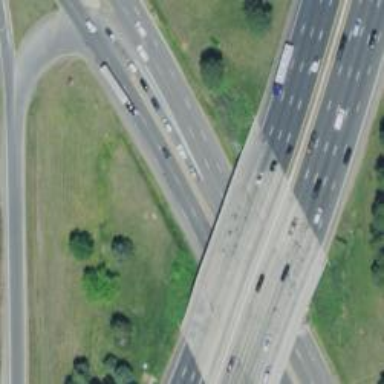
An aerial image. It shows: Asphalt trunk highway.